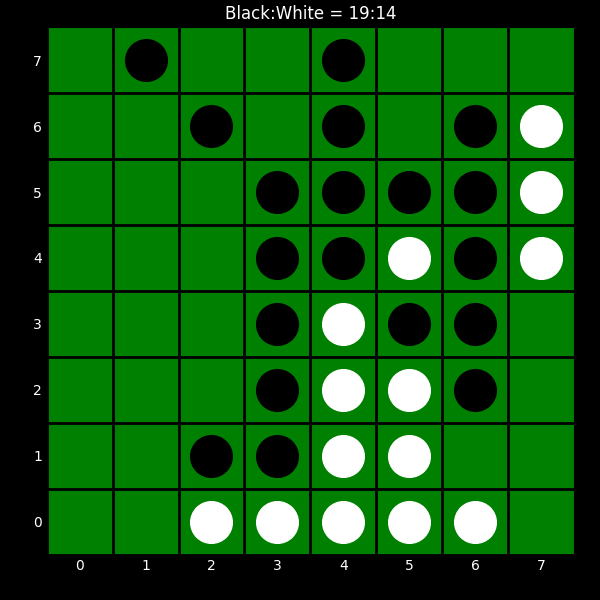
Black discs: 19
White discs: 14